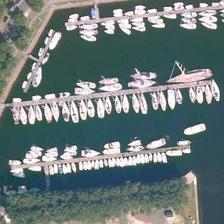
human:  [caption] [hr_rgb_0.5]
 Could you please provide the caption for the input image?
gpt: many ships are in the harbour, outside which is the sand .

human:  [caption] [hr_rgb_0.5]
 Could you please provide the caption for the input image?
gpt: many white boats are orderly in a port semi-surrounded by green trees .

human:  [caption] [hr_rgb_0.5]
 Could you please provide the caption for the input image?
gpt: the harbour is surrounded by a lot of houses .

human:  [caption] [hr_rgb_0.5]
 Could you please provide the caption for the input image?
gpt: many white boats are orderly in a port semi-surrounded by green trees .

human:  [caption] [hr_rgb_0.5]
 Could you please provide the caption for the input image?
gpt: the harbour is surrounded by a lot of houses .